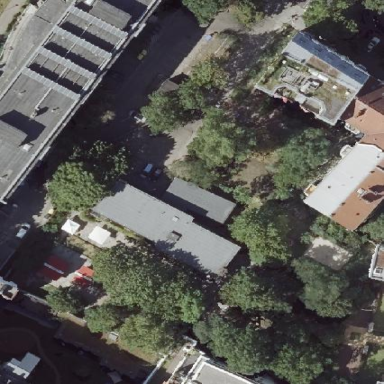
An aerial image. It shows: Kindergarten.